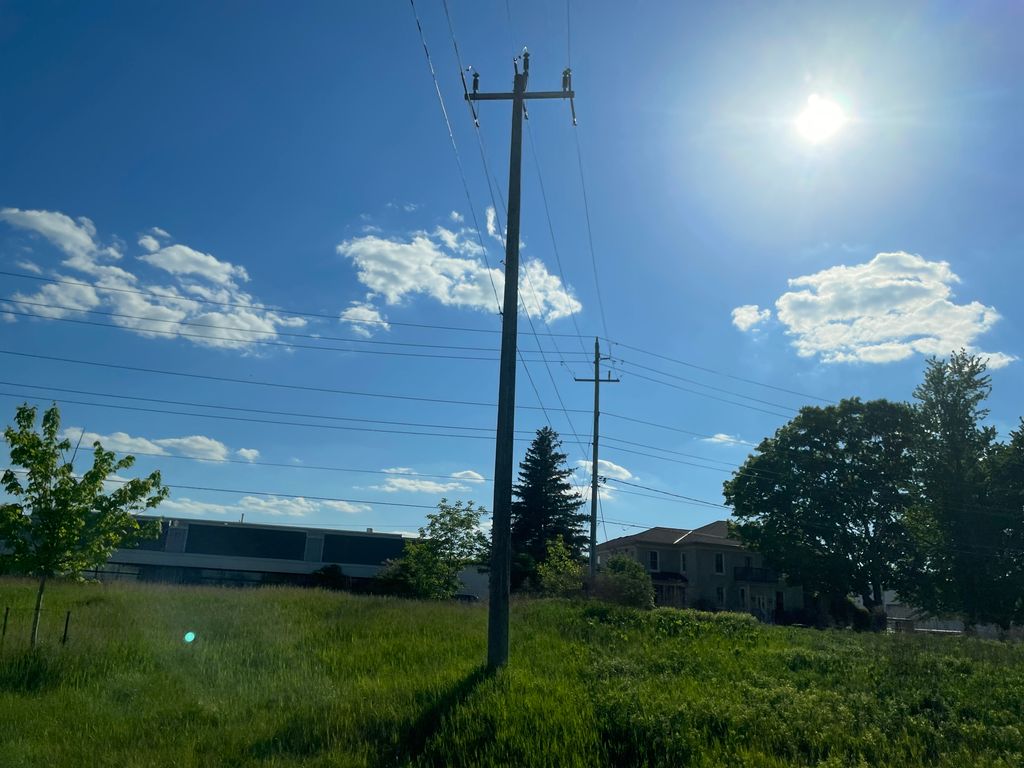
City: kitchener-waterloo